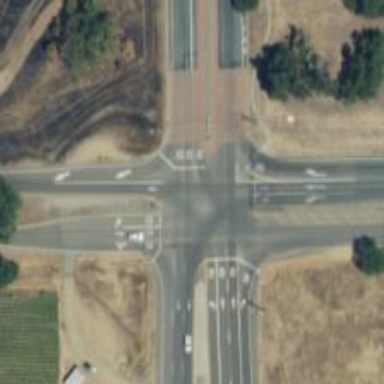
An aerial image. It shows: Stop road.